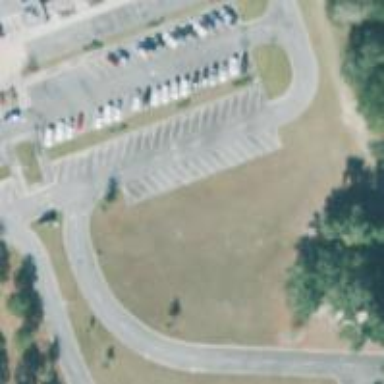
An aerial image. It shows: Parking space.